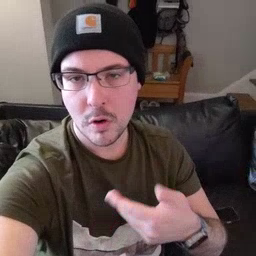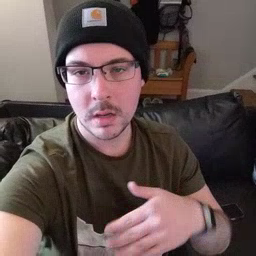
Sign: all